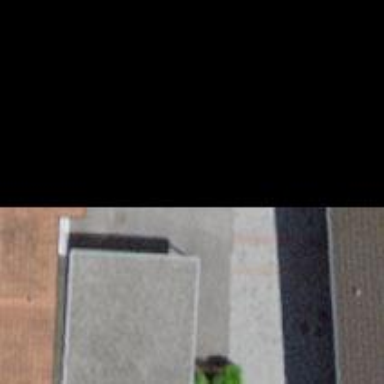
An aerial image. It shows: Driveway.